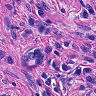
Metastatic tissue present: yes